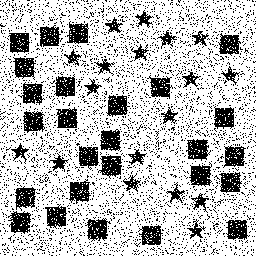
Squares: 26
Triangles: 0
Stars: 18
Total shapes: 44